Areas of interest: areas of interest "Medical"
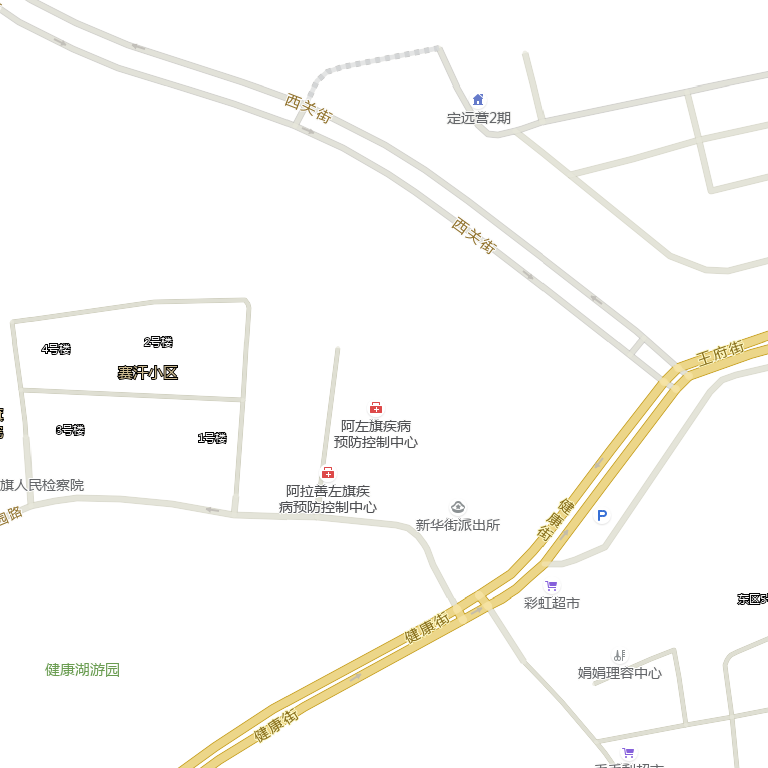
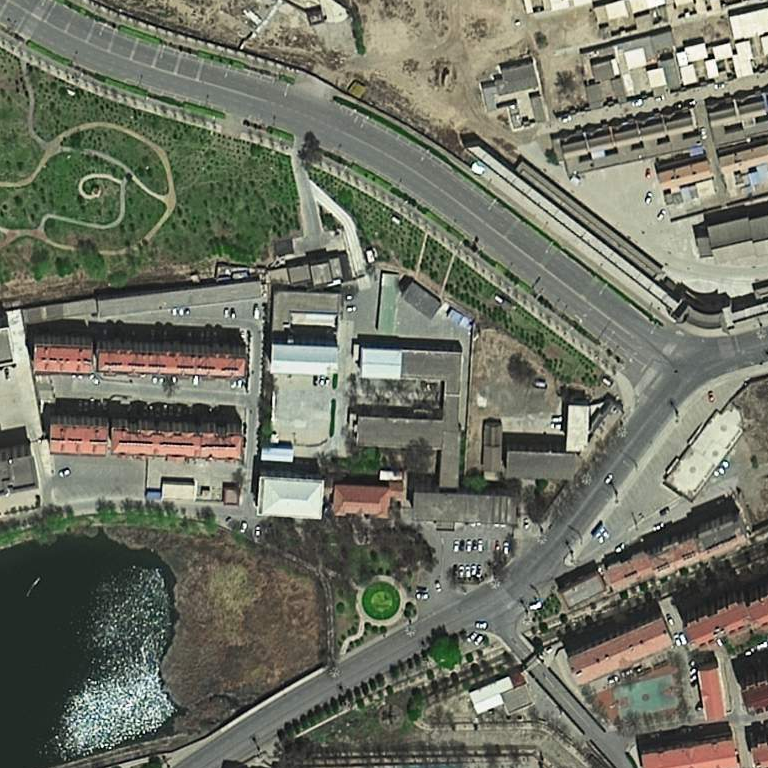